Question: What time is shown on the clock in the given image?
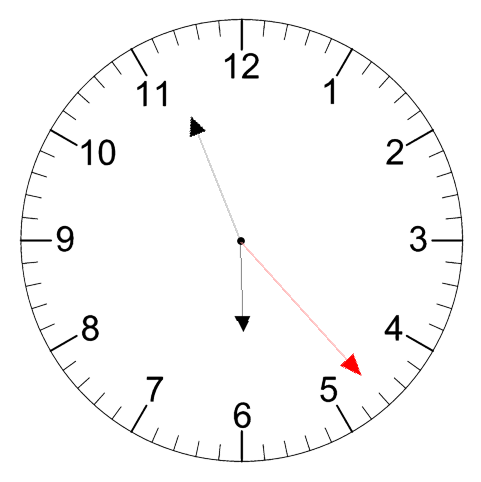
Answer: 05:56:23